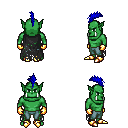
a pixel art fantasy rpg character, male body template, orc, green skin, black tattered cape, teal pants, blue mohawk hairstyle, gold gloves, gold boots, four views (front, back, left, right), 2x2 character sprite sheet, small pixel art, hard edges, no anti-aliasing